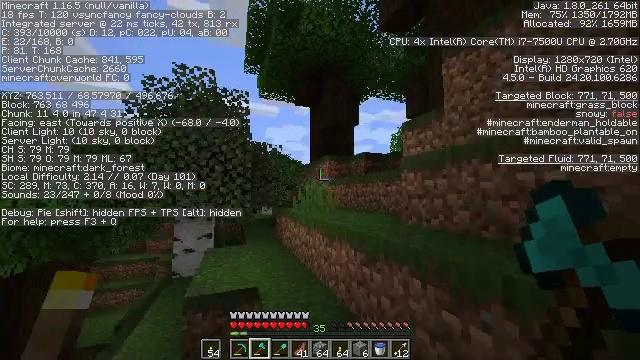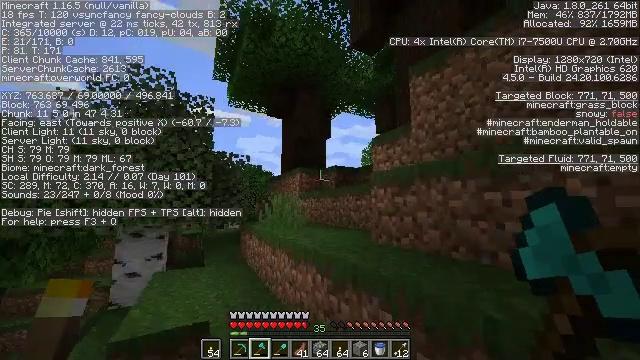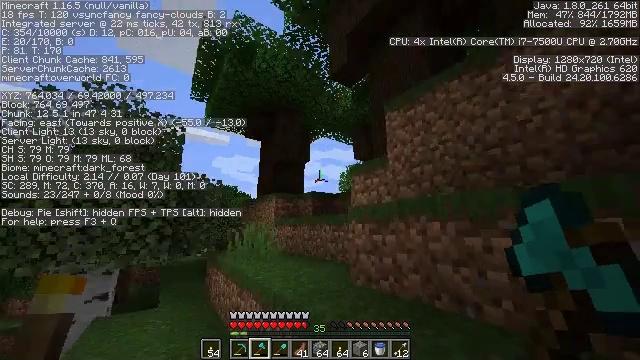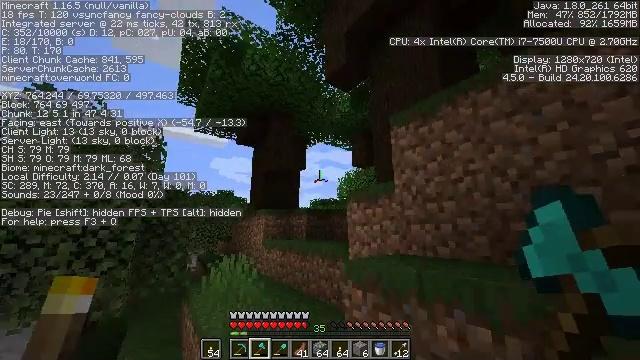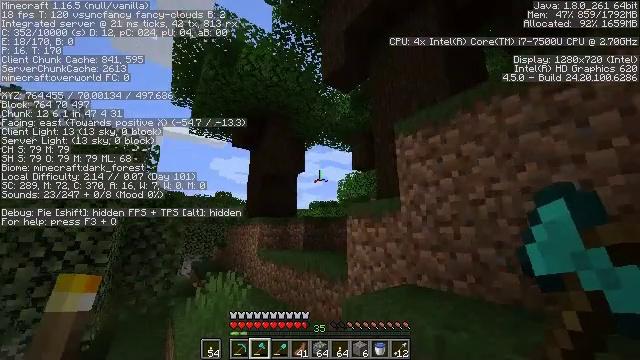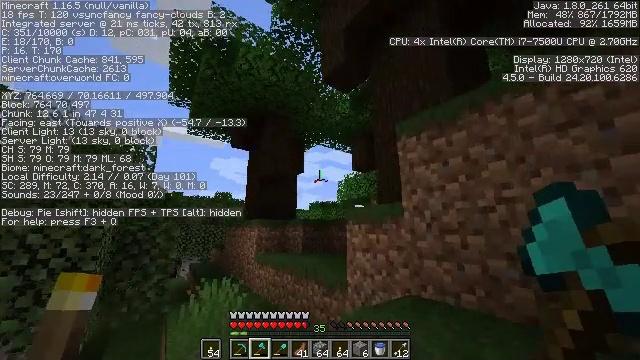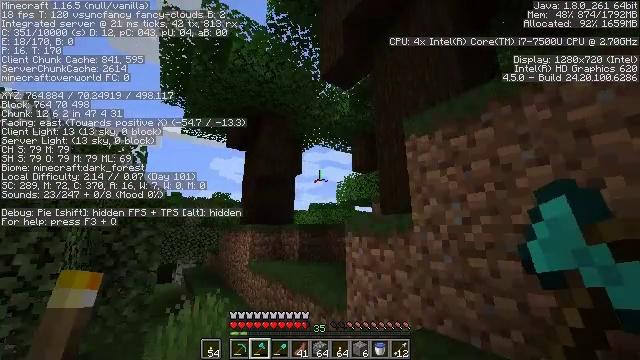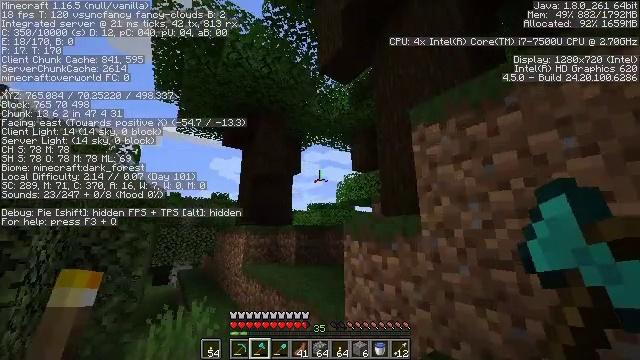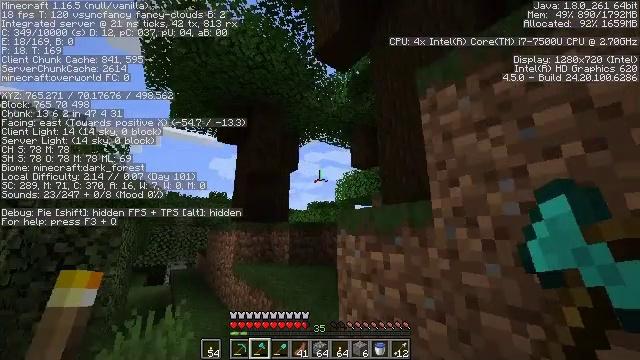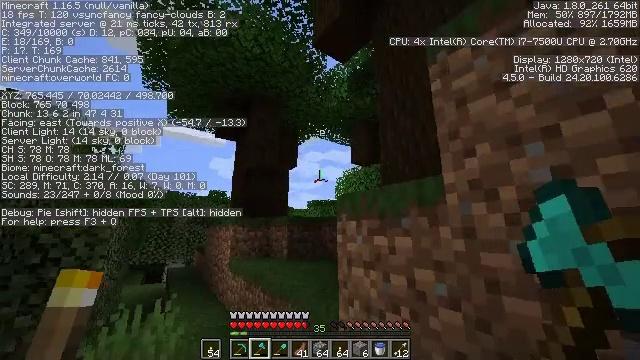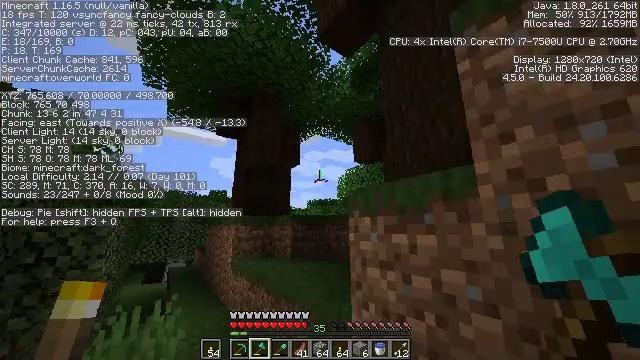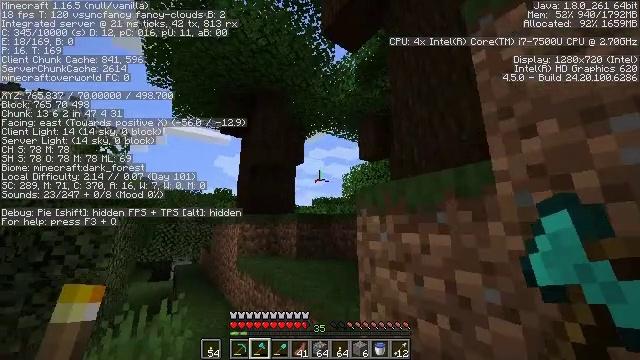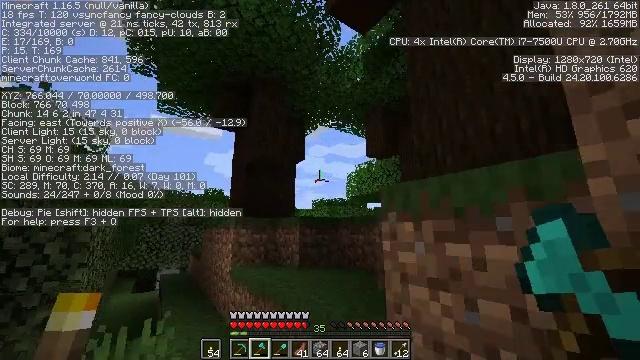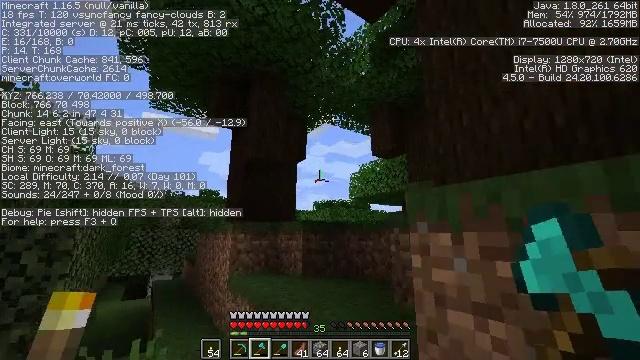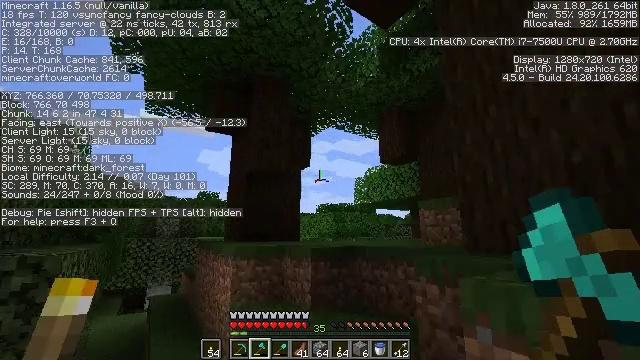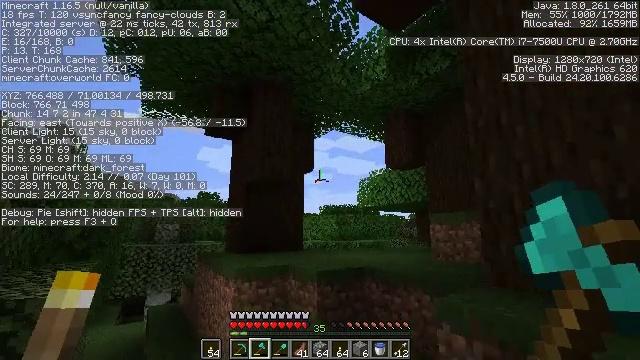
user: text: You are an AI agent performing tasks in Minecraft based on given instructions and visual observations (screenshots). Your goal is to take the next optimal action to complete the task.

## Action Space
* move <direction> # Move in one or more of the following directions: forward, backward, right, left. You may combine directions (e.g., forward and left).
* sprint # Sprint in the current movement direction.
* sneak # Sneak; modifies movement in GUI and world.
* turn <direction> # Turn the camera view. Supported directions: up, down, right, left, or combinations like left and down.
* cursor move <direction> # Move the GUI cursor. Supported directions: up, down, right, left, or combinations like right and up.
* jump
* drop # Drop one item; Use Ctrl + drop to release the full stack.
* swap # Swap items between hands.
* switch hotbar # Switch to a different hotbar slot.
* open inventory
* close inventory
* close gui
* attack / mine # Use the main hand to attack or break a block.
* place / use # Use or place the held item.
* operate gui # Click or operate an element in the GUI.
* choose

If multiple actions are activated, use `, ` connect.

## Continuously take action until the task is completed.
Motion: motion action
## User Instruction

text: Break oak leaves from the trees.
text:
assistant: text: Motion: move forward and move right, sprint, turn right and up
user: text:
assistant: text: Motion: move forward and move right, sprint, turn right and up, jump
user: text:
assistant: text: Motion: move forward, sprint, jump
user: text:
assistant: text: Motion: move forward, sprint, jump
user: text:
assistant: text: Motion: move forward, sprint, jump
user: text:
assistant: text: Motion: move forward, sprint
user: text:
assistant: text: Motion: move forward and move right, sprint
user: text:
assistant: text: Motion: move forward and move right, sprint
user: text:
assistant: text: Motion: move forward and move right, sprint
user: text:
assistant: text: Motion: move forward and move right, sprint
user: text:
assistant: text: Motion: move forward, sprint, turn left
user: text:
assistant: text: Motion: move forward, sprint
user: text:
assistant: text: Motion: move forward, sprint, jump
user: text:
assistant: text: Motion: move forward, sprint, jump
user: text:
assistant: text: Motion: move forward, sprint, jump
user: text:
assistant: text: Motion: move forward, sprint
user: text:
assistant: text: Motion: move forward, sprint
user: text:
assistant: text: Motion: move forward, sprint
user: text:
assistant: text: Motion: move forward
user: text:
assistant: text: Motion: move forward, sprint
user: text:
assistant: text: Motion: move forward, sprint, turn right and down
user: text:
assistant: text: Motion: move forward, sprint, turn right and down
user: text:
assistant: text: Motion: move forward, sprint, turn right and down
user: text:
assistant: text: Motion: move forward, sprint, jump
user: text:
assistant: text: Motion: move forward, sprint, jump
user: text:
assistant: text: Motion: move forward and move right, sprint, jump
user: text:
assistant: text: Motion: move forward and move right, sprint, jump
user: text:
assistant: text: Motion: move forward and move right, sprint, turn right and down, jump
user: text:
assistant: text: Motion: move forward and move right, sprint, turn down, jump
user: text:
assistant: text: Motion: move forward and move right, sprint, jump